Field crop: tomato
Growth stage: 1
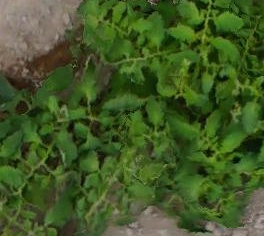
Species: tomato